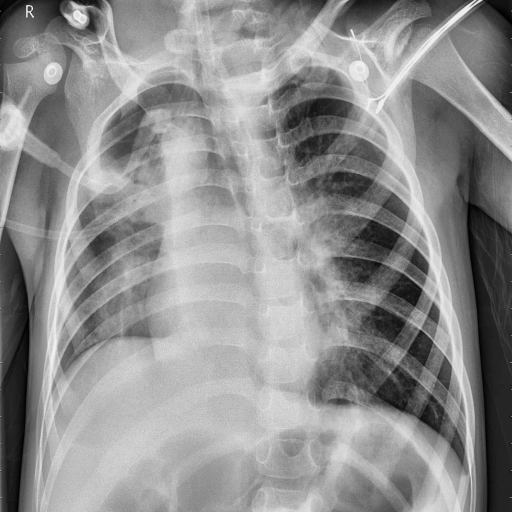
Finding: PNEUMONIA